Question: On my Android device (with JellyBean 4.1.2) there's a bug:
When I start a specific NativeActivity (libretroarch-activity to load a game from my app), the emulator activity is shown as if it is "behind" my application layout, I can only see it if I set the app theme to 'Theme.Translucent.NoTitleBar.FullScreen' , and as you can see the black areas become transparent too!
When I set the theme to 'Theme.Black.NoTitleBar.FullScreen' and I launch the game, I instead see a full black screen, but if I rotate the screen I can see the game for some istants, then when screen orientation process ends, screen turns black again. Another thing that I've noticed is that if I overlay my view with some non-transparent element, like volume adjust or power off dialog, for some seconds after this disappears, I see for some istants the game screen only inside the limited area where there was the element. Here's a <URL> of the bug that allows game view only if there's an overlay dialog.
As a temporary fix would it be possible to overlay my activity with some empty layout set at minimum opacity, so that the game screen can be seen? Otherwise is it a android known issue that can be fixed or is it related to retroarch?
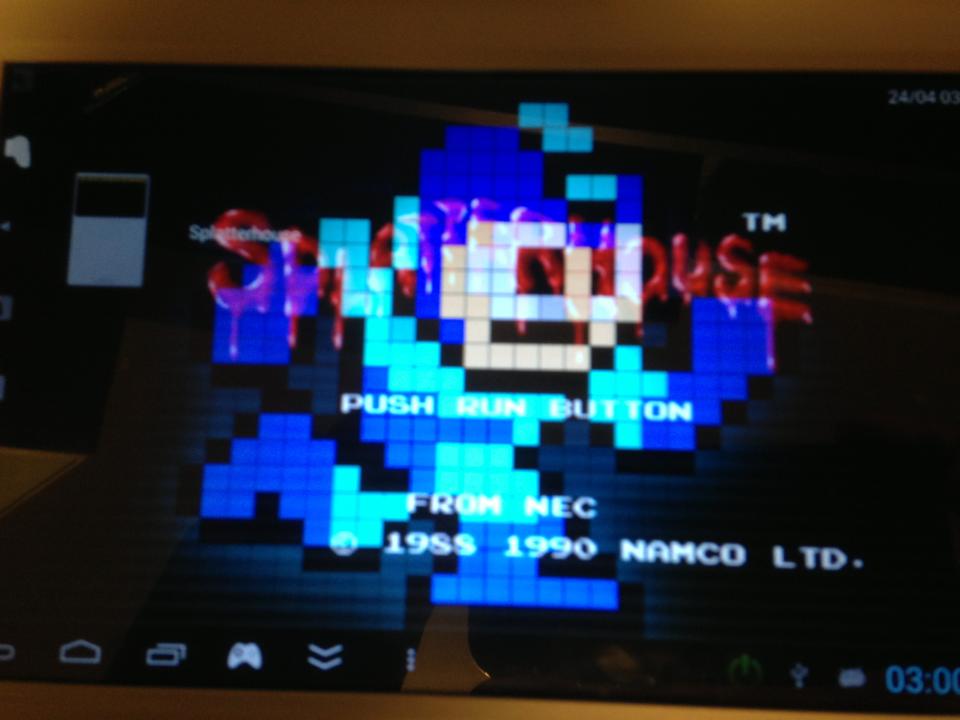
Answer: After a chat with the RetroArch Authors it came out that it's a bug in their libraries that will be fixed in the new version that will come out soon.